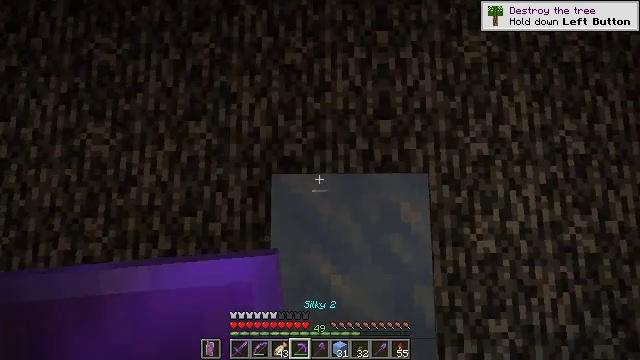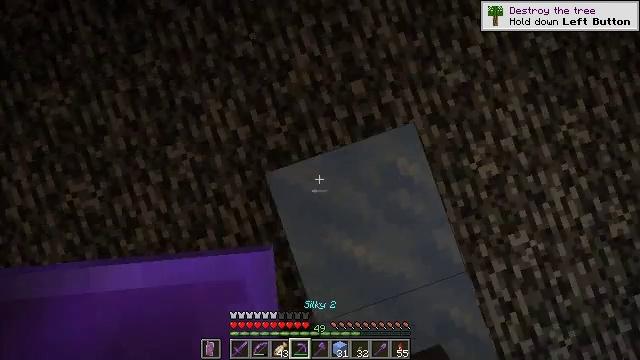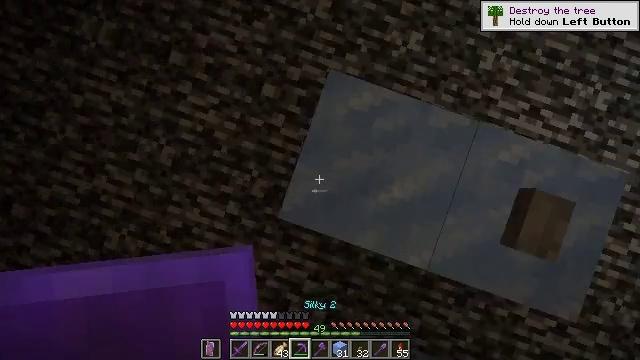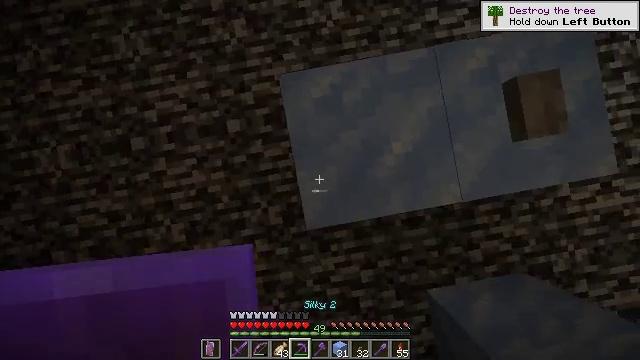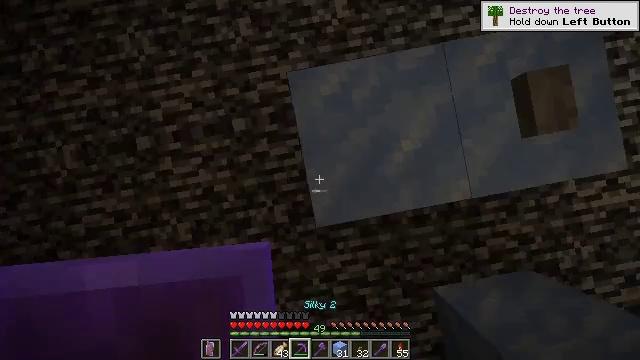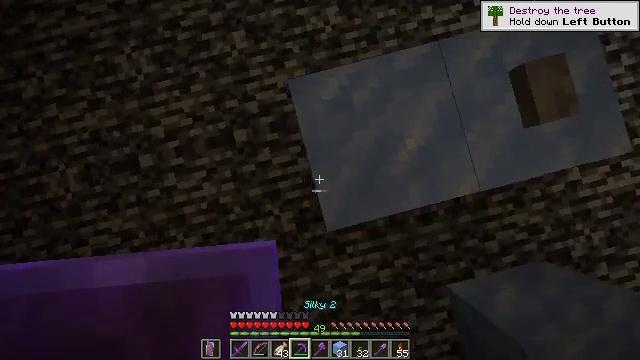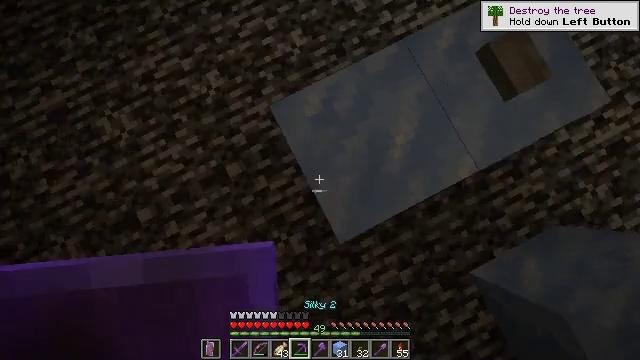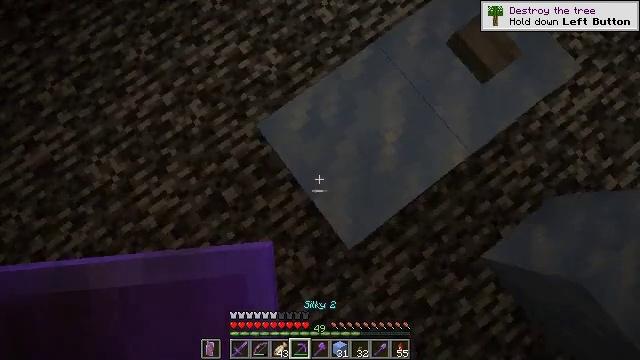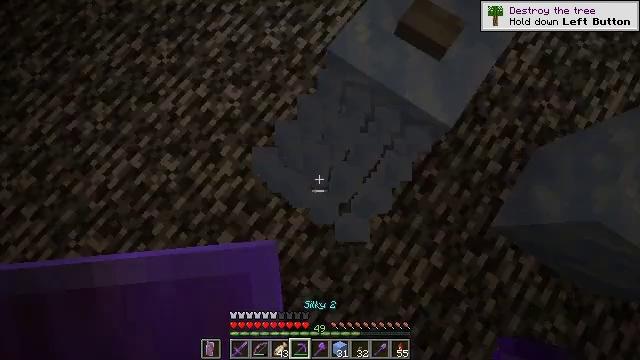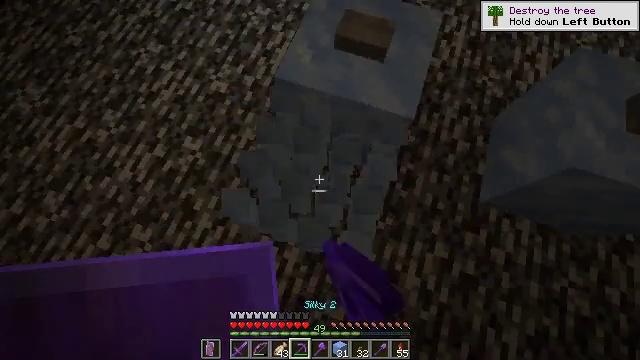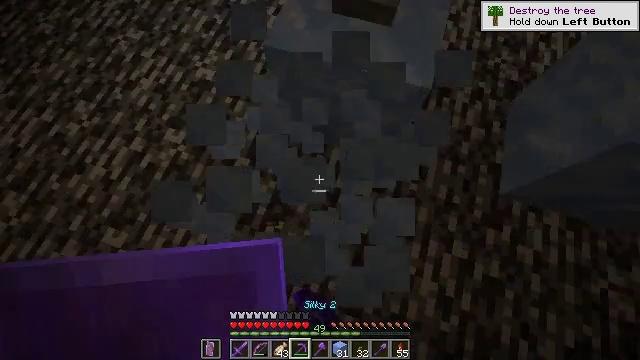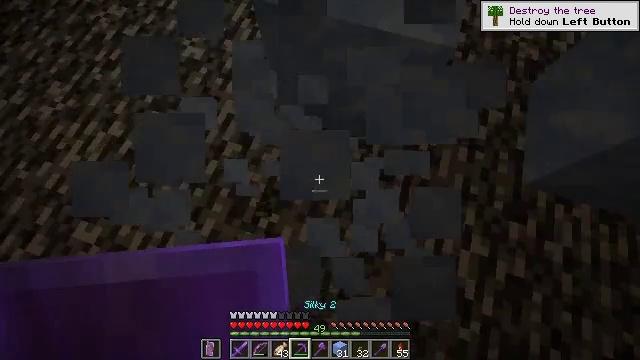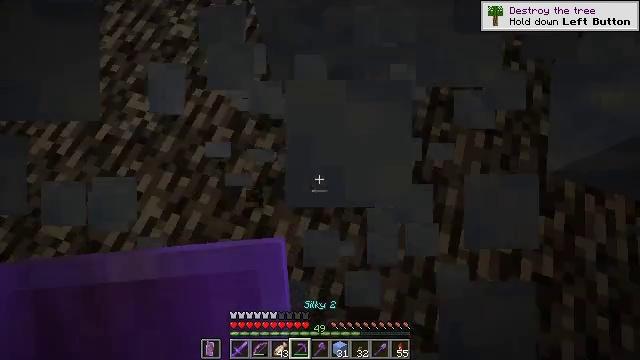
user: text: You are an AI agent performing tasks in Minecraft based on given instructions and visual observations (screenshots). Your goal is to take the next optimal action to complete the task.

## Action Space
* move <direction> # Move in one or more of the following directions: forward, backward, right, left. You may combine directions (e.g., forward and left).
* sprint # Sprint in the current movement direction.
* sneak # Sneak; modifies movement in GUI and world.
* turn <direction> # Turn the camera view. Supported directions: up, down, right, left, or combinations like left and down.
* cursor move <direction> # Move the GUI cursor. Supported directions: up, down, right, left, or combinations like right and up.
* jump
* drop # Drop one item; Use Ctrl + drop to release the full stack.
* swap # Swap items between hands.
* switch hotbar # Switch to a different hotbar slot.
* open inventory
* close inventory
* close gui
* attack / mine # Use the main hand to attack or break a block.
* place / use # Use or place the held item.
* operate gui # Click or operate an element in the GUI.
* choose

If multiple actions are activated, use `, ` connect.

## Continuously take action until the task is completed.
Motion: motion action
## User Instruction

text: Mine packed ice from icy biomes.
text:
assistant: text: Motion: turn right and down
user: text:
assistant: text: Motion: turn right and down
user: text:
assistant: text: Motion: turn right and down
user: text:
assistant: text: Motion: no_op
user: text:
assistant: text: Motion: turn right and up
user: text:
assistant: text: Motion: turn right and up
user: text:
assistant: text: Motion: turn right and up
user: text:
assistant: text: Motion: turn right and up, attack / mine
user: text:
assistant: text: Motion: turn right and up, attack / mine
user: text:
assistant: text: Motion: turn right and up, attack / mine
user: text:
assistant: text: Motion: no_op
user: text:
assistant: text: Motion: no_op
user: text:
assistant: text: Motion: no_op